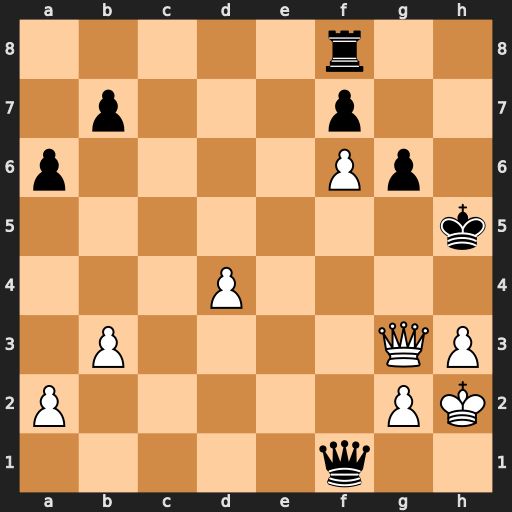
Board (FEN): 5r2/1p3p2/p4Pp1/7k/3P4/1P4QP/P5PK/5q2
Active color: w
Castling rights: -
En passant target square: -
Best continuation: Qg4+ Kh6 Qh4#